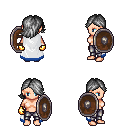
a pixel art fantasy rpg character, female body template, human, light skin, white trimmed cape, metal pants, gray swoop hairstyle, gold gloves, shield, four views (front, back, left, right), 2x2 character sprite sheet, small pixel art, hard edges, no anti-aliasing